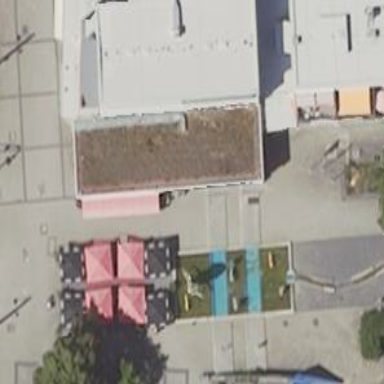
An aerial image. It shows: Cafe.